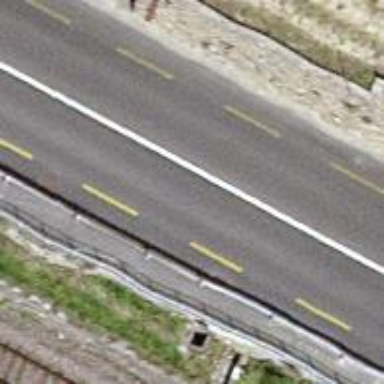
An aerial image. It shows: Primary road with asphalt surface and designated cycle lane.